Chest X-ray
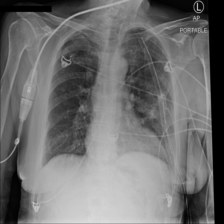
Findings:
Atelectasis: negative
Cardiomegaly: negative
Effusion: negative
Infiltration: negative
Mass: negative
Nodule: positive
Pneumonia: negative
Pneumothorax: positive
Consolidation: negative
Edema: negative
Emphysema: negative
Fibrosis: negative
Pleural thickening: negative
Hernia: negative